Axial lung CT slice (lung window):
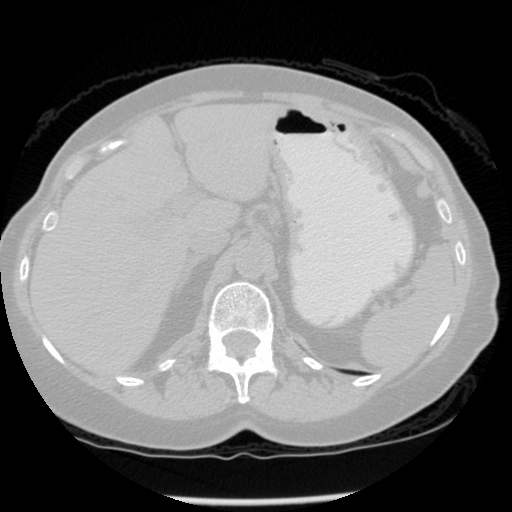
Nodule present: no